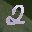
Label: 2